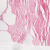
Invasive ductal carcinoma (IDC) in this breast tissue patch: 0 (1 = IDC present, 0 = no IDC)